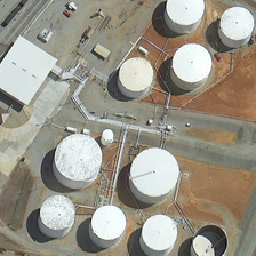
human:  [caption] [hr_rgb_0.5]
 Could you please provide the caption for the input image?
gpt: In the two red concrete areas, there are several round white storage tanks connected by pipes.

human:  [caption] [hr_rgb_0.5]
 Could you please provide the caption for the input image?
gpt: there are several white columnar tanks in the two pieces of land .

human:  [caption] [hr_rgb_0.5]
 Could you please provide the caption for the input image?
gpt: In the two red areas of concrete stand several round white trays, which are connected together by pipes.

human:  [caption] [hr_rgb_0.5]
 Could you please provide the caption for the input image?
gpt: a white building sits next to the storage tanks which are connected with pipes .

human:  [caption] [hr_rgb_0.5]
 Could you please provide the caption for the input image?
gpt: In the two red areas on the concrete, there are several white circular storage tanks connected by pipelines.